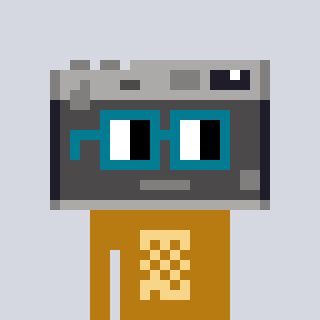
a pixel art character with square dark green glasses, a camera-shaped head and a gold-colored body on a cool background